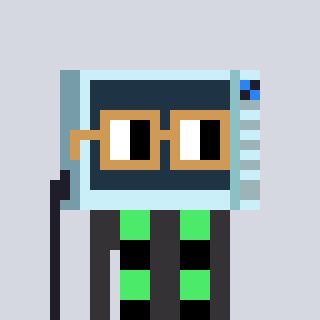
a pixel art character with square brown glasses, a microwave-shaped head and a grayscale-colored body on a cool background